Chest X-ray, PA view. Patient: 63 years old, sex M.
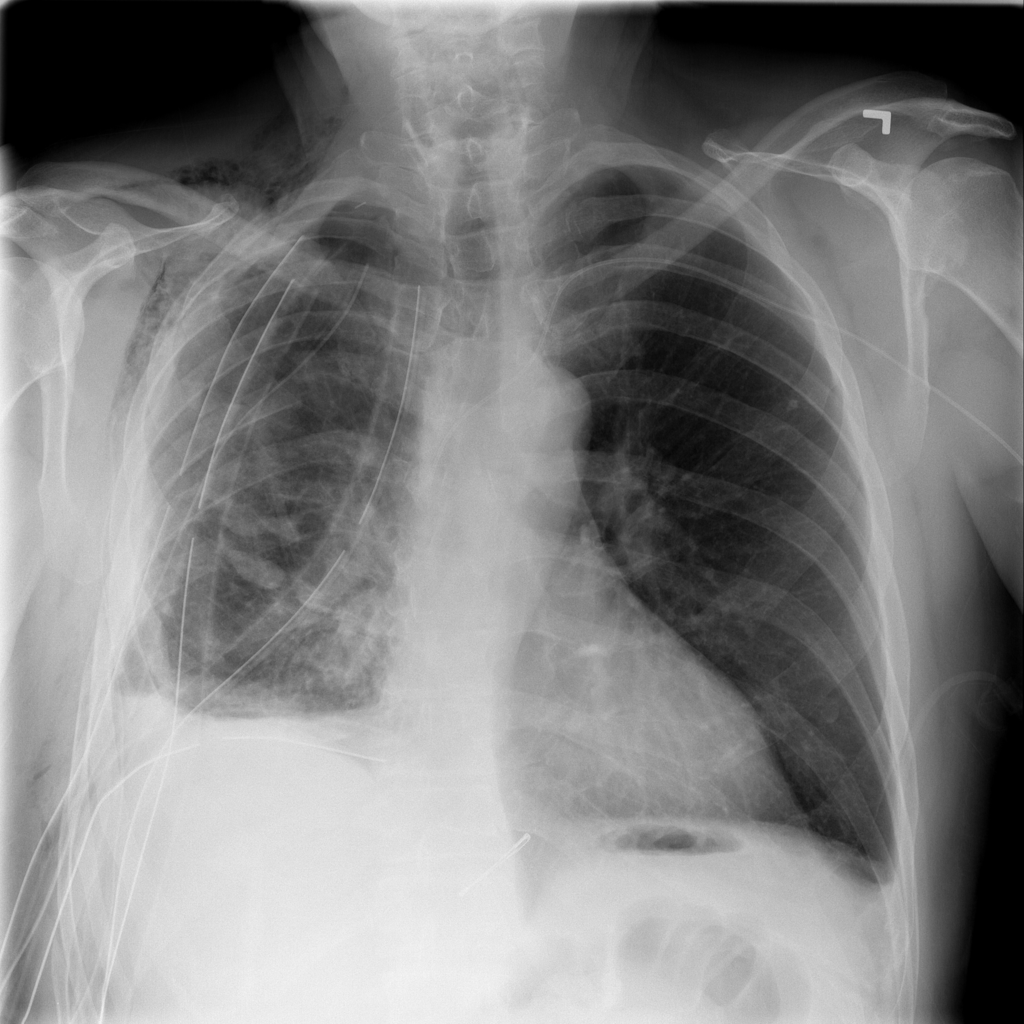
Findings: No Finding